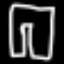
Label: pants